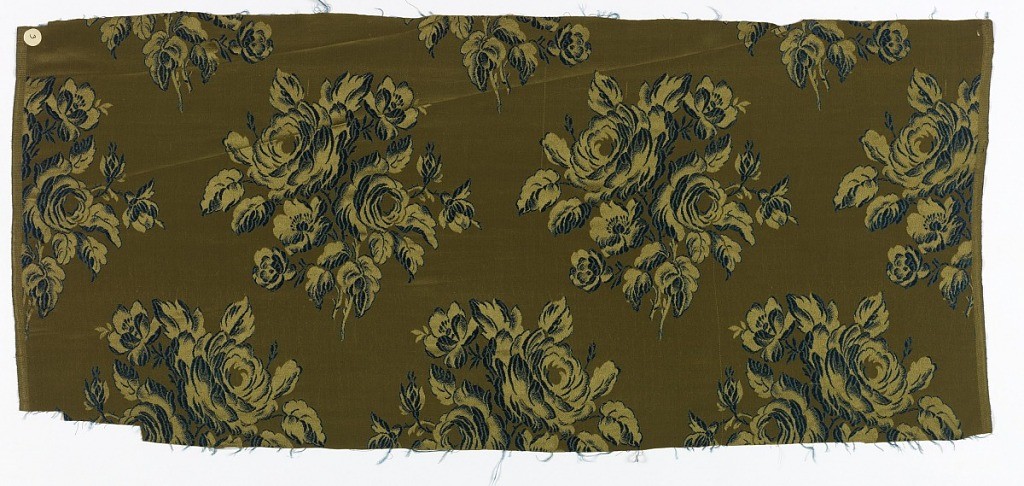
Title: Textile
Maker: Herman A. Elsberg, American, 1869–1938
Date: ca. 1915
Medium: silk Technique: complex woven
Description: Silk textile with crepe woven green ground  has a staggered repeat of satin woven, large yellow roses.